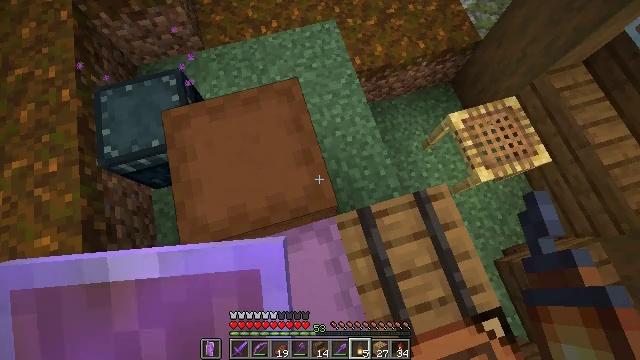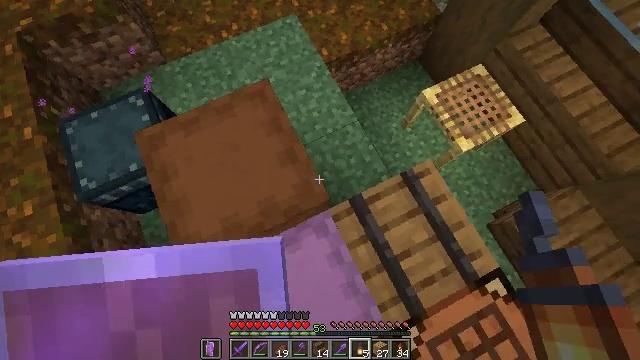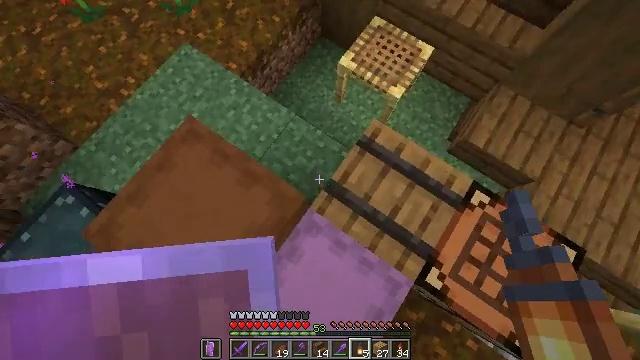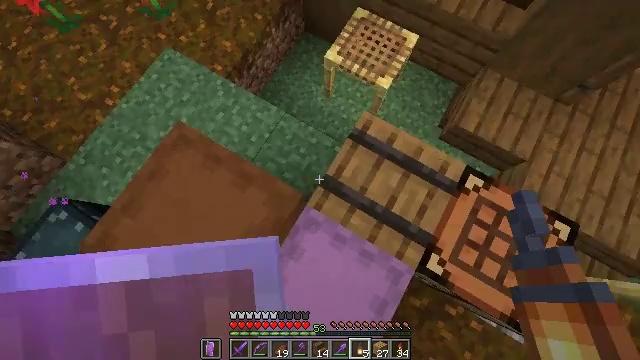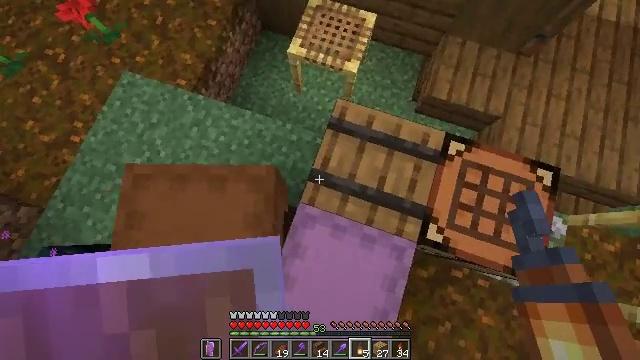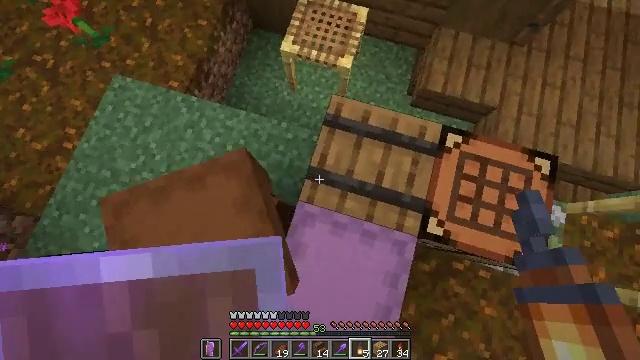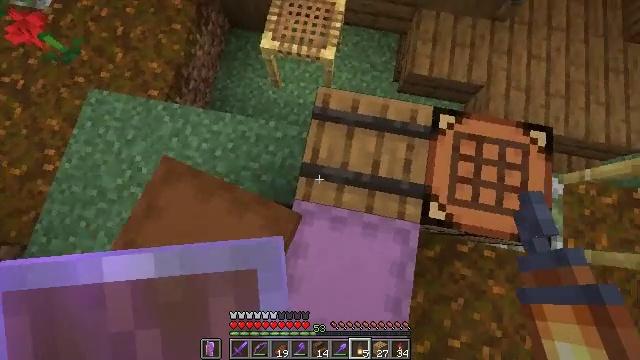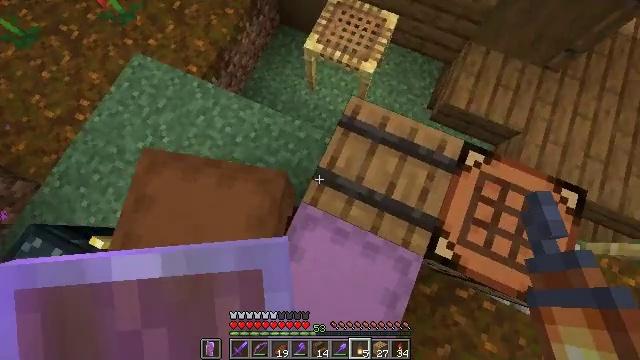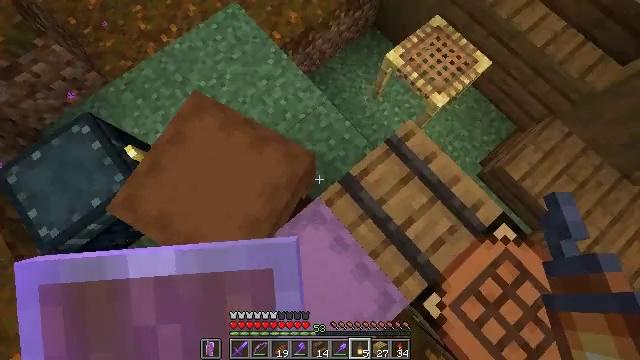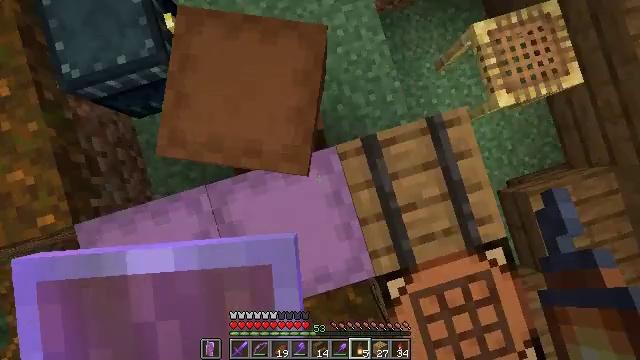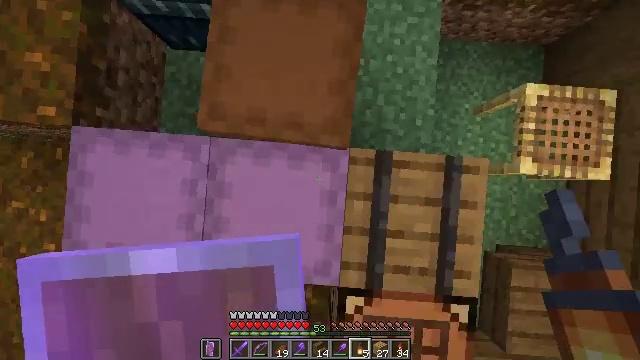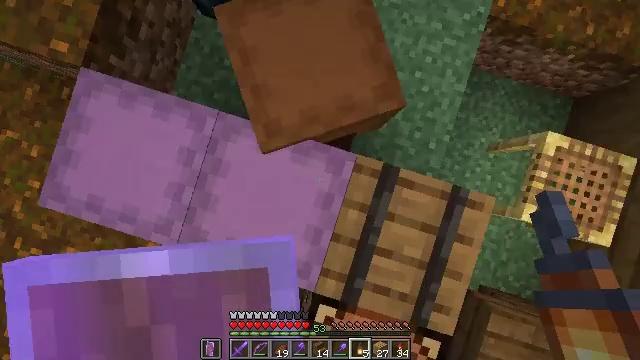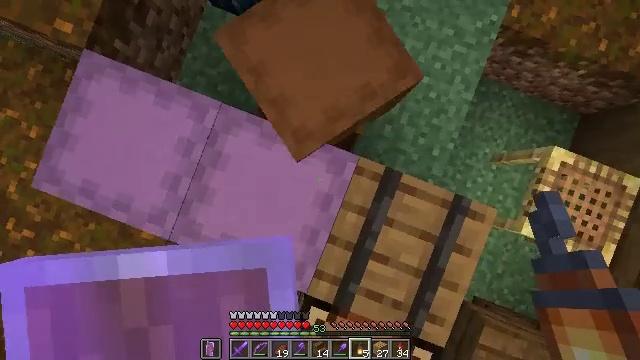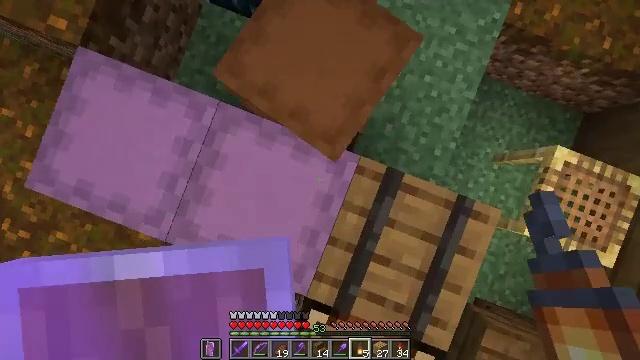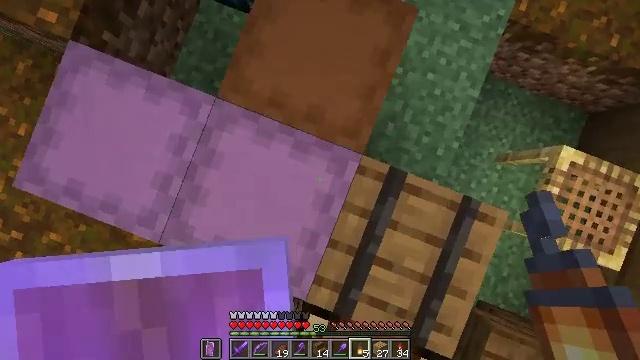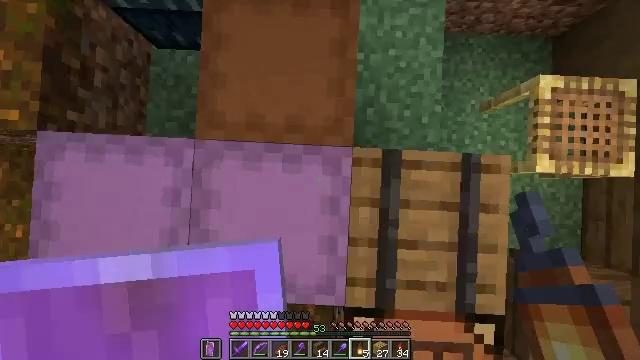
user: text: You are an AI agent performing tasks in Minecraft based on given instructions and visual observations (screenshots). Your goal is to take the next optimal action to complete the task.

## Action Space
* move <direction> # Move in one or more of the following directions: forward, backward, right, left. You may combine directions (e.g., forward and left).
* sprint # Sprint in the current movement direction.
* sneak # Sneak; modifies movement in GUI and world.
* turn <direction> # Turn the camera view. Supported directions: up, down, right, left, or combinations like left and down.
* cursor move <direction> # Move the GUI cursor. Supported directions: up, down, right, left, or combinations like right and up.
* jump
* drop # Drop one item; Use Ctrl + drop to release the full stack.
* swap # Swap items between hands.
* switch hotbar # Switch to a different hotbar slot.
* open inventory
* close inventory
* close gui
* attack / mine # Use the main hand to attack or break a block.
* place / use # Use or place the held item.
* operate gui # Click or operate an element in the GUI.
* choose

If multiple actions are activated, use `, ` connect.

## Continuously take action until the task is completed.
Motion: motion action
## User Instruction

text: Attack the crafting table to break it.
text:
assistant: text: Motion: turn right and down
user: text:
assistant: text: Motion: turn right
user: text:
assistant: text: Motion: turn right
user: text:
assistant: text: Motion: turn right and down
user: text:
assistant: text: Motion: turn right
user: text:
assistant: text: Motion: turn right
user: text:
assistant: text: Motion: turn left and up
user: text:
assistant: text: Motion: turn left
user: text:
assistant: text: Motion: turn left and down
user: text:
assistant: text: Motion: turn left and down
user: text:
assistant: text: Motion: turn left and down
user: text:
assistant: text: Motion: turn left and down
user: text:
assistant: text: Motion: no_op
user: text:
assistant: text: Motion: no_op
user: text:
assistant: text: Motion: turn right and up
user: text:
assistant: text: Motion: turn right and up
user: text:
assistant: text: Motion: turn right and up
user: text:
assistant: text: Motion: turn right and up
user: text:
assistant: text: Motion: turn right and up
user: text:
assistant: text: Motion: turn right and up
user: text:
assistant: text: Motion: turn right and up
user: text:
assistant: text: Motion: use / place
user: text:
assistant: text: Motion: use / place
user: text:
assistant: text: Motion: no_op
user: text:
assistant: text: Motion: no_op
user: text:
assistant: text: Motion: no_op
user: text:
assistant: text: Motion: no_op
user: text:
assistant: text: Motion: no_op
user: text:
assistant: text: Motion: no_op
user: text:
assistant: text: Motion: no_op